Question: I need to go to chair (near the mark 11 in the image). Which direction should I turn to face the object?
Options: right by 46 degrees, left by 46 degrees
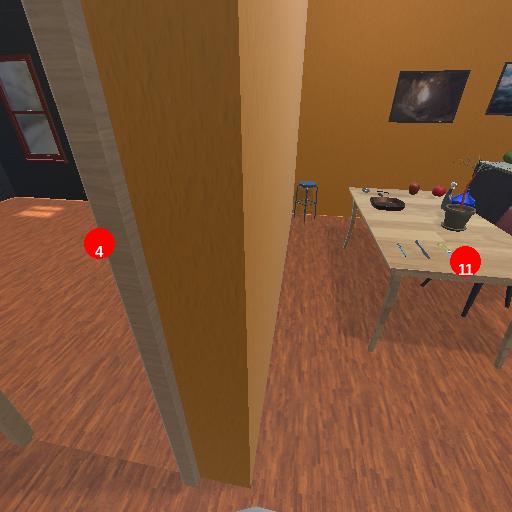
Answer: right by 46 degrees